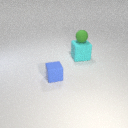
small green rubber sphere above large cyan rubber cube